Question: When i try to set the Dataset in SSRS IDE, i get the error you see in the snapshot.
The query works totally fine in SQL Server Management Studio, i wonder where did i go wrong?!
The connection to DB is well established.

---
OPTIONAL:
In case you want to have a look at my query (its too long), i checked it very well. Nothing wrong in it:
'''
SELECT Customer.customerID, Customer.companyName, CustomerInvoice.dueDate, CustomerInvoice.cuInvoiceID, CustomerQuote.PONumber, Product.productName, CASE WHEN (SELECT isTaxPaid
FROM SupplierQuoteProducts
WHERE productID = CustomerQuoteProducts.ProductID) = 1 THEN CustomerQuoteProducts.unitPrice * 1.15
WHEN (SELECT isTaxPaid
FROM SupplierQuoteProducts
WHERE productID = CustomerQuoteProducts.ProductID) = 0 THEN CustomerQuoteProducts.unitPrice
ELSE CustomerQuoteProducts.unitPrice
END AS "unitPrice",
CustomerQuoteProducts.qty, CustomerQuoteProducts.isTaxPaid, PaymentMethod.paymMethDesc, CustomerInvoice.customerQuoteID, CustomerInvDetail.paidDate, CustomerInvDetail.clearedDate,
CustomerInvDetail.notes, CustomerInvDetail.sentDate, PaymentExpected.payExpectedTitle, PaymentStatus.paymentStatusTitle,
CASE WHEN
(SELECT isTaxPaid
FROM SupplierQuoteProducts
WHERE productID = CustomerQuoteProducts.ProductID) = 1 AND CustomerQuoteProducts.qty > 0 AND
CustomerQuoteProducts.isTaxPaid > 0 THEN (((CustomerQuoteProducts.unitPrice * 1.15) * 1.15) * CustomerQuoteProducts.qty) WHEN
(SELECT isTaxPaid
FROM SupplierQuoteProducts
WHERE productID = CustomerQuoteProducts.ProductID) = 1 AND CustomerQuoteProducts.qty <= 0 AND
CustomerQuoteProducts.isTaxPaid > 0 THEN ((CustomerQuoteProducts.unitPrice * 1.15) * 1.15) WHEN
(SELECT isTaxPaid
FROM SupplierQuoteProducts
WHERE productID = CustomerQuoteProducts.ProductID) = 0 AND CustomerQuoteProducts.qty > 0 AND
CustomerQuoteProducts.isTaxPaid > 0 THEN ((CustomerQuoteProducts.unitPrice * CustomerQuoteProducts.qty) * 1.15) WHEN
(SELECT isTaxPaid
FROM SupplierQuoteProducts
WHERE productID = CustomerQuoteProducts.ProductID) = 0 AND CustomerQuoteProducts.qty <= 0 AND
CustomerQuoteProducts.isTaxPaid > 0 THEN (CustomerQuoteProducts.unitPrice * 1.15) WHEN
(SELECT Count(isTaxPaid)
FROM SupplierQuoteProducts
WHERE productID = CustomerQuoteProducts.ProductID) = 0 AND CustomerQuoteProducts.qty > 0 AND
CustomerQuoteProducts.isTaxPaid > 0 THEN ((CustomerQuoteProducts.unitPrice * 1.15) * CustomerQuoteProducts.qty) WHEN
(SELECT Count(isTaxPaid)
FROM SupplierQuoteProducts
WHERE productID = CustomerQuoteProducts.ProductID) = 0 AND CustomerQuoteProducts.qty <= 0 AND
CustomerQuoteProducts.isTaxPaid > 0 THEN (CustomerQuoteProducts.unitPrice * 1.15) WHEN
(SELECT isTaxPaid
FROM SupplierQuoteProducts
WHERE productID = CustomerQuoteProducts.ProductID) = 1 AND CustomerQuoteProducts.qty > 0 AND
CustomerQuoteProducts.isTaxPaid <= 0 THEN (((CustomerQuoteProducts.unitPrice * 1.15)) * CustomerQuoteProducts.qty) WHEN
(SELECT isTaxPaid
FROM SupplierQuoteProducts
WHERE productID = CustomerQuoteProducts.ProductID) = 1 AND CustomerQuoteProducts.qty <= 0 AND
CustomerQuoteProducts.isTaxPaid <= 0 THEN ((CustomerQuoteProducts.unitPrice * 1.15)) WHEN
(SELECT isTaxPaid
FROM SupplierQuoteProducts
WHERE productID = CustomerQuoteProducts.ProductID) = 0 AND CustomerQuoteProducts.qty > 0 AND
CustomerQuoteProducts.isTaxPaid <= 0 THEN ((CustomerQuoteProducts.unitPrice * CustomerQuoteProducts.qty)) WHEN
(SELECT isTaxPaid
FROM SupplierQuoteProducts
WHERE productID = CustomerQuoteProducts.ProductID) = 0 AND CustomerQuoteProducts.qty <= 0 AND
CustomerQuoteProducts.isTaxPaid <= 0 THEN (CustomerQuoteProducts.unitPrice) WHEN
(SELECT Count(isTaxPaid)
FROM SupplierQuoteProducts
WHERE productID = CustomerQuoteProducts.ProductID) = 0 AND CustomerQuoteProducts.qty > 0 AND
CustomerQuoteProducts.isTaxPaid <= 0 THEN ((CustomerQuoteProducts.unitPrice * CustomerQuoteProducts.qty)) WHEN
(SELECT Count(isTaxPaid)
FROM SupplierQuoteProducts
WHERE productID = CustomerQuoteProducts.ProductID) = 0 AND CustomerQuoteProducts.qty <= 0 AND
CustomerQuoteProducts.isTaxPaid <= 0 THEN (CustomerQuoteProducts.unitPrice) END AS [TotalPrice], CASE WHEN row_number() OVER (partition BY
CustomerInvoice.cuInvoiceId
ORDER BY newid()) = 1 THEN (CASE WHEN CustomerShipping.isTaxPaid > 0 THEN (CustomerShipping.shippingPrice * 1.15)
WHEN CustomerShipping.isTaxPaid <= 0 THEN (CustomerShipping.shippingPrice) END) END AS [ShippingCost],
CASE WHEN row_number() OVER (partition BY
CustomerInvoice.cuInvoiceId
ORDER BY newid()) = 1 THEN (CASE WHEN CustomerShipping.isTaxPaidForOrigPr > 0 THEN (CustomerShipping.origShipPrice * 1.15)
WHEN CustomerShipping.isTaxPaidForOrigPr <= 0 THEN (CustomerShipping.origShipPrice) END) END AS [ShippingOrigCost],
CustomerShipping.isTaxPaid,
CustomerShipping.isTaxPaidForOrigPr,
CustomerShipping.shippingDate, CustomerShipping.trackingNumber, ShippingMethod.shippingVia, CustomerShipping.desAddress,
CustomerShipping.desCity, CustomerShipping.desPOBox, CustomerShipping.desPostalCode, CustomerShipping.desProvince, CustomerShipping.descName,
CustomerShipping.packageContent, CustomerShipping.cuShippingID, Country.countryName, CustomerShipping.packageDepth,
CustomerShipping.packageHeight, CustomerShipping.packageWeight, CustomerShipping.packageWidth, CustomerShipping.pickUpLocation
FROM CustomerInvoice INNER JOIN
CustomerInvDetail ON CustomerInvoice.cuInvoiceID = CustomerInvDetail.cuInvoiceID INNER JOIN
CustomerQuote ON CustomerQuote.CustomerQuoteID = CustomerInvoice.CustomerQuoteID INNER JOIN
CustomerQuoteProducts ON CustomerQuoteProducts.CustomerQuoteID = CustomerQuote.CustomerQuoteID INNER JOIN
CustomerShipping ON CustomerShipping.CustomerQuoteID = CustomerInvoice.CustomerQuoteID INNER JOIN
PaymentStatus ON PaymentStatus.paymentStatusID = CustomerInvDetail.paymentStatusID INNER JOIN
Customer ON Customer.CustomerID = CustomerQuote.CustomerID INNER JOIN
Product ON CustomerQuoteProducts.productID = Product.productID INNER JOIN
Country ON Country.countryID = CustomerShipping.countryID INNER JOIN
ShippingMethod ON ShippingMethod.shippingMethodID = CustomerShipping.shippingMethodID INNER JOIN
PaymentExpected ON PaymentExpected.paymentExpectedID = CustomerInvDetail.paymentExpectedID INNER JOIN
PaymentMethod ON PaymentMethod.paymentMethodID = CustomerInvoice.paymentMethodID
WHERE CustomerInvoice.cuInvoiceID = @cuInvID
'''
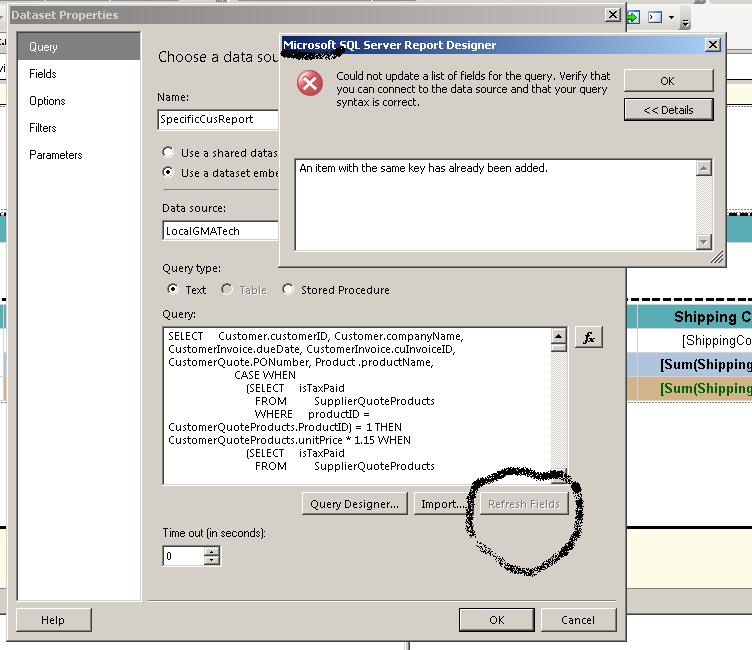
Answer: After formatting your script a bit, I noticed that there are 2 columns with the same name that you are selecting. Make sure to change the final name & that every column when you do run your statement in Management Studio has a name.
That being said, the two columns I noticed have duplicate names are and
I hope that helps!